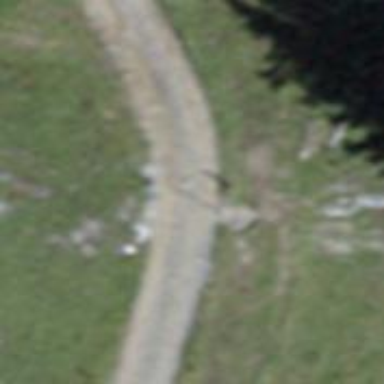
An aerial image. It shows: Track with grade 2 gravel surface.